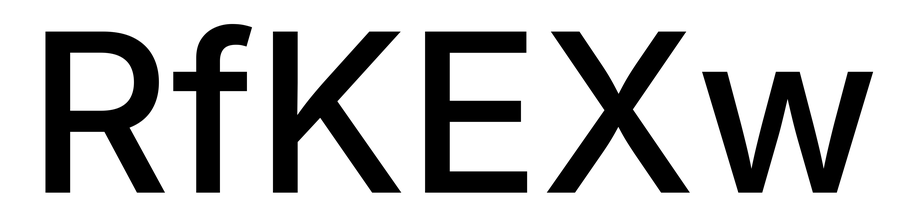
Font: Inter_Medium